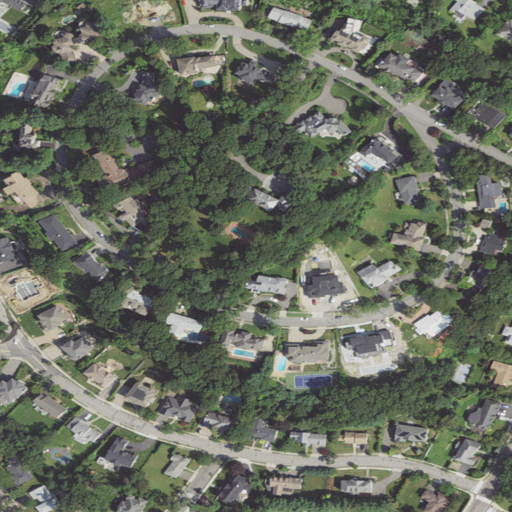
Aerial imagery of mountain in Massachusetts named Bald Pate Hill containing medium intensity development, low intensity development, open development, and high intensity development